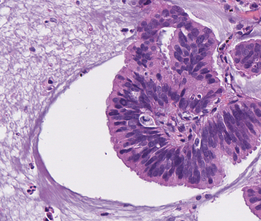
Tumor epithelial tissue: yes
Tumor-associated stroma tissue: yes
Normal tissue: no